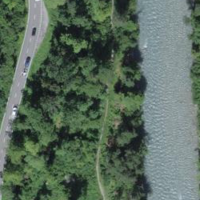
EUNIS habitat code: 44
Species observed at this site:
Epilobium hirsutum
Lamium galeobdolon
Ajuga reptans